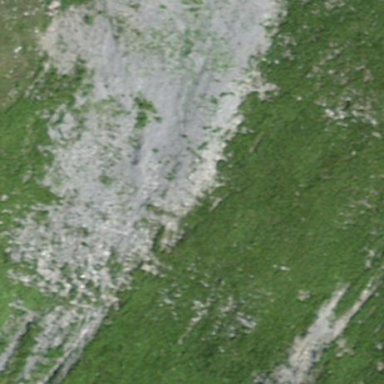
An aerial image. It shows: Natural scree.